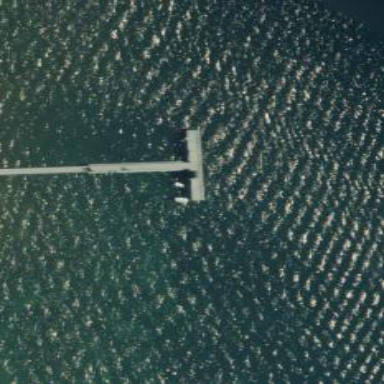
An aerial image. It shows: Man-made pier.